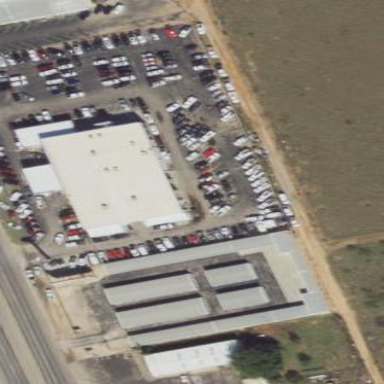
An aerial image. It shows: Car shop building.